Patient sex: M
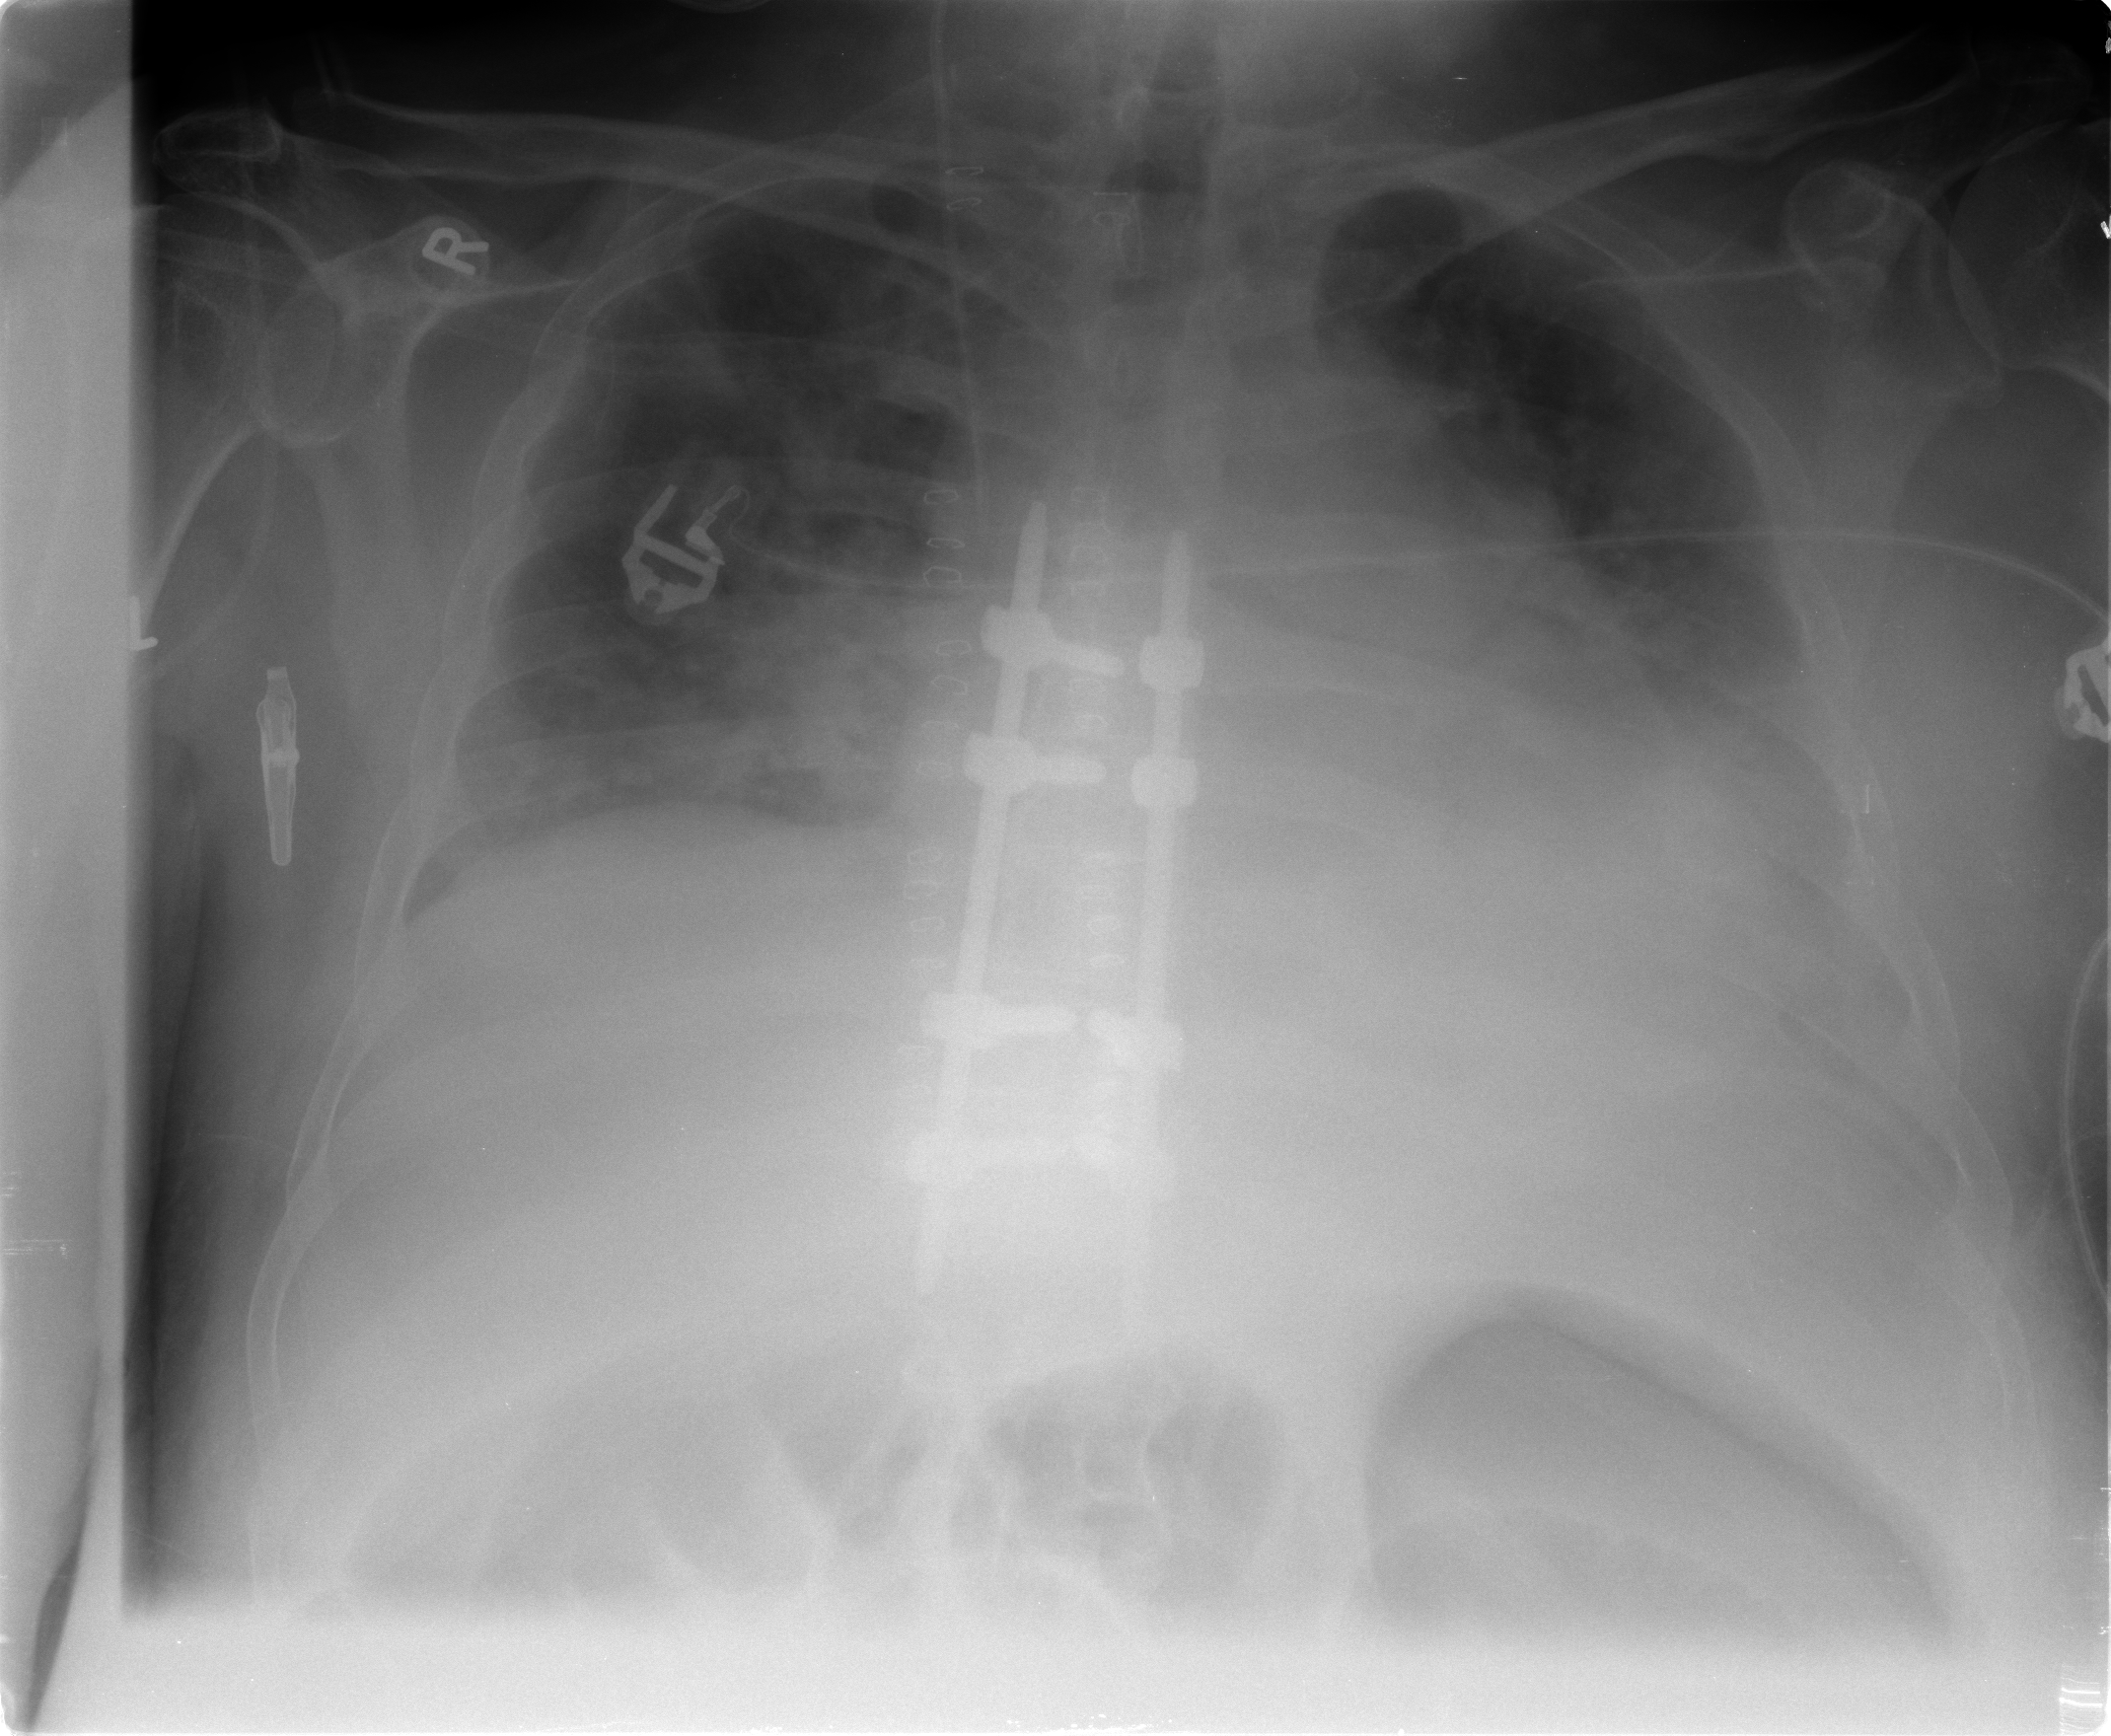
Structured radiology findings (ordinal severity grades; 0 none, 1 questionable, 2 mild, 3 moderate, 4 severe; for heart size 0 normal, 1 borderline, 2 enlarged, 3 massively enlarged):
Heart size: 2
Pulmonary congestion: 3
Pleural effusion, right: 1
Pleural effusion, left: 2
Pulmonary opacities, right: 2
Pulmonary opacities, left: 2
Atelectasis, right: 2
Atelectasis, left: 2